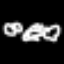
Label: airplane